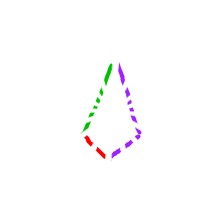
Shape: kite